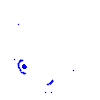
Particle: electron